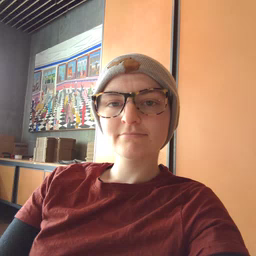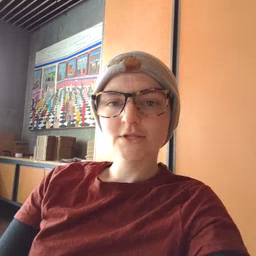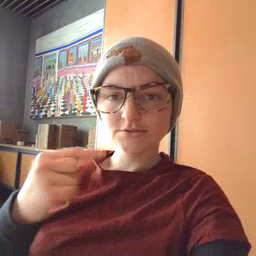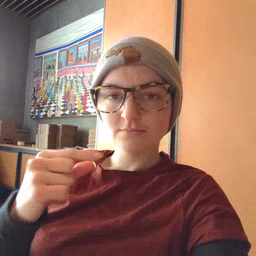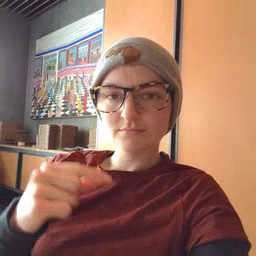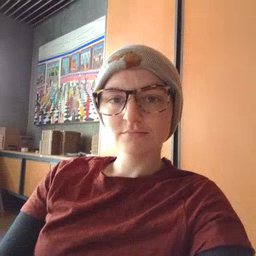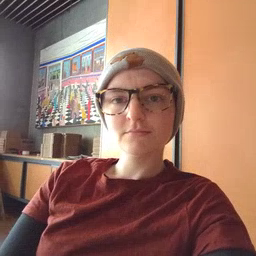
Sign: green